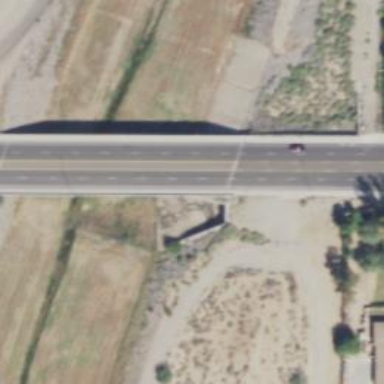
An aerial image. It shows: Culvert tunnel.